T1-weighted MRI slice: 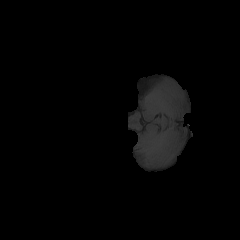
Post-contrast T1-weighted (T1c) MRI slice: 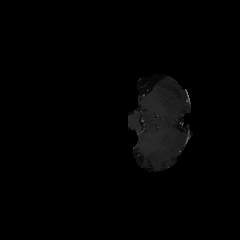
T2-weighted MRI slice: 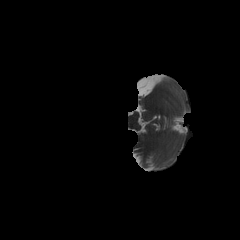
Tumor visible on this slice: no